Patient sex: M
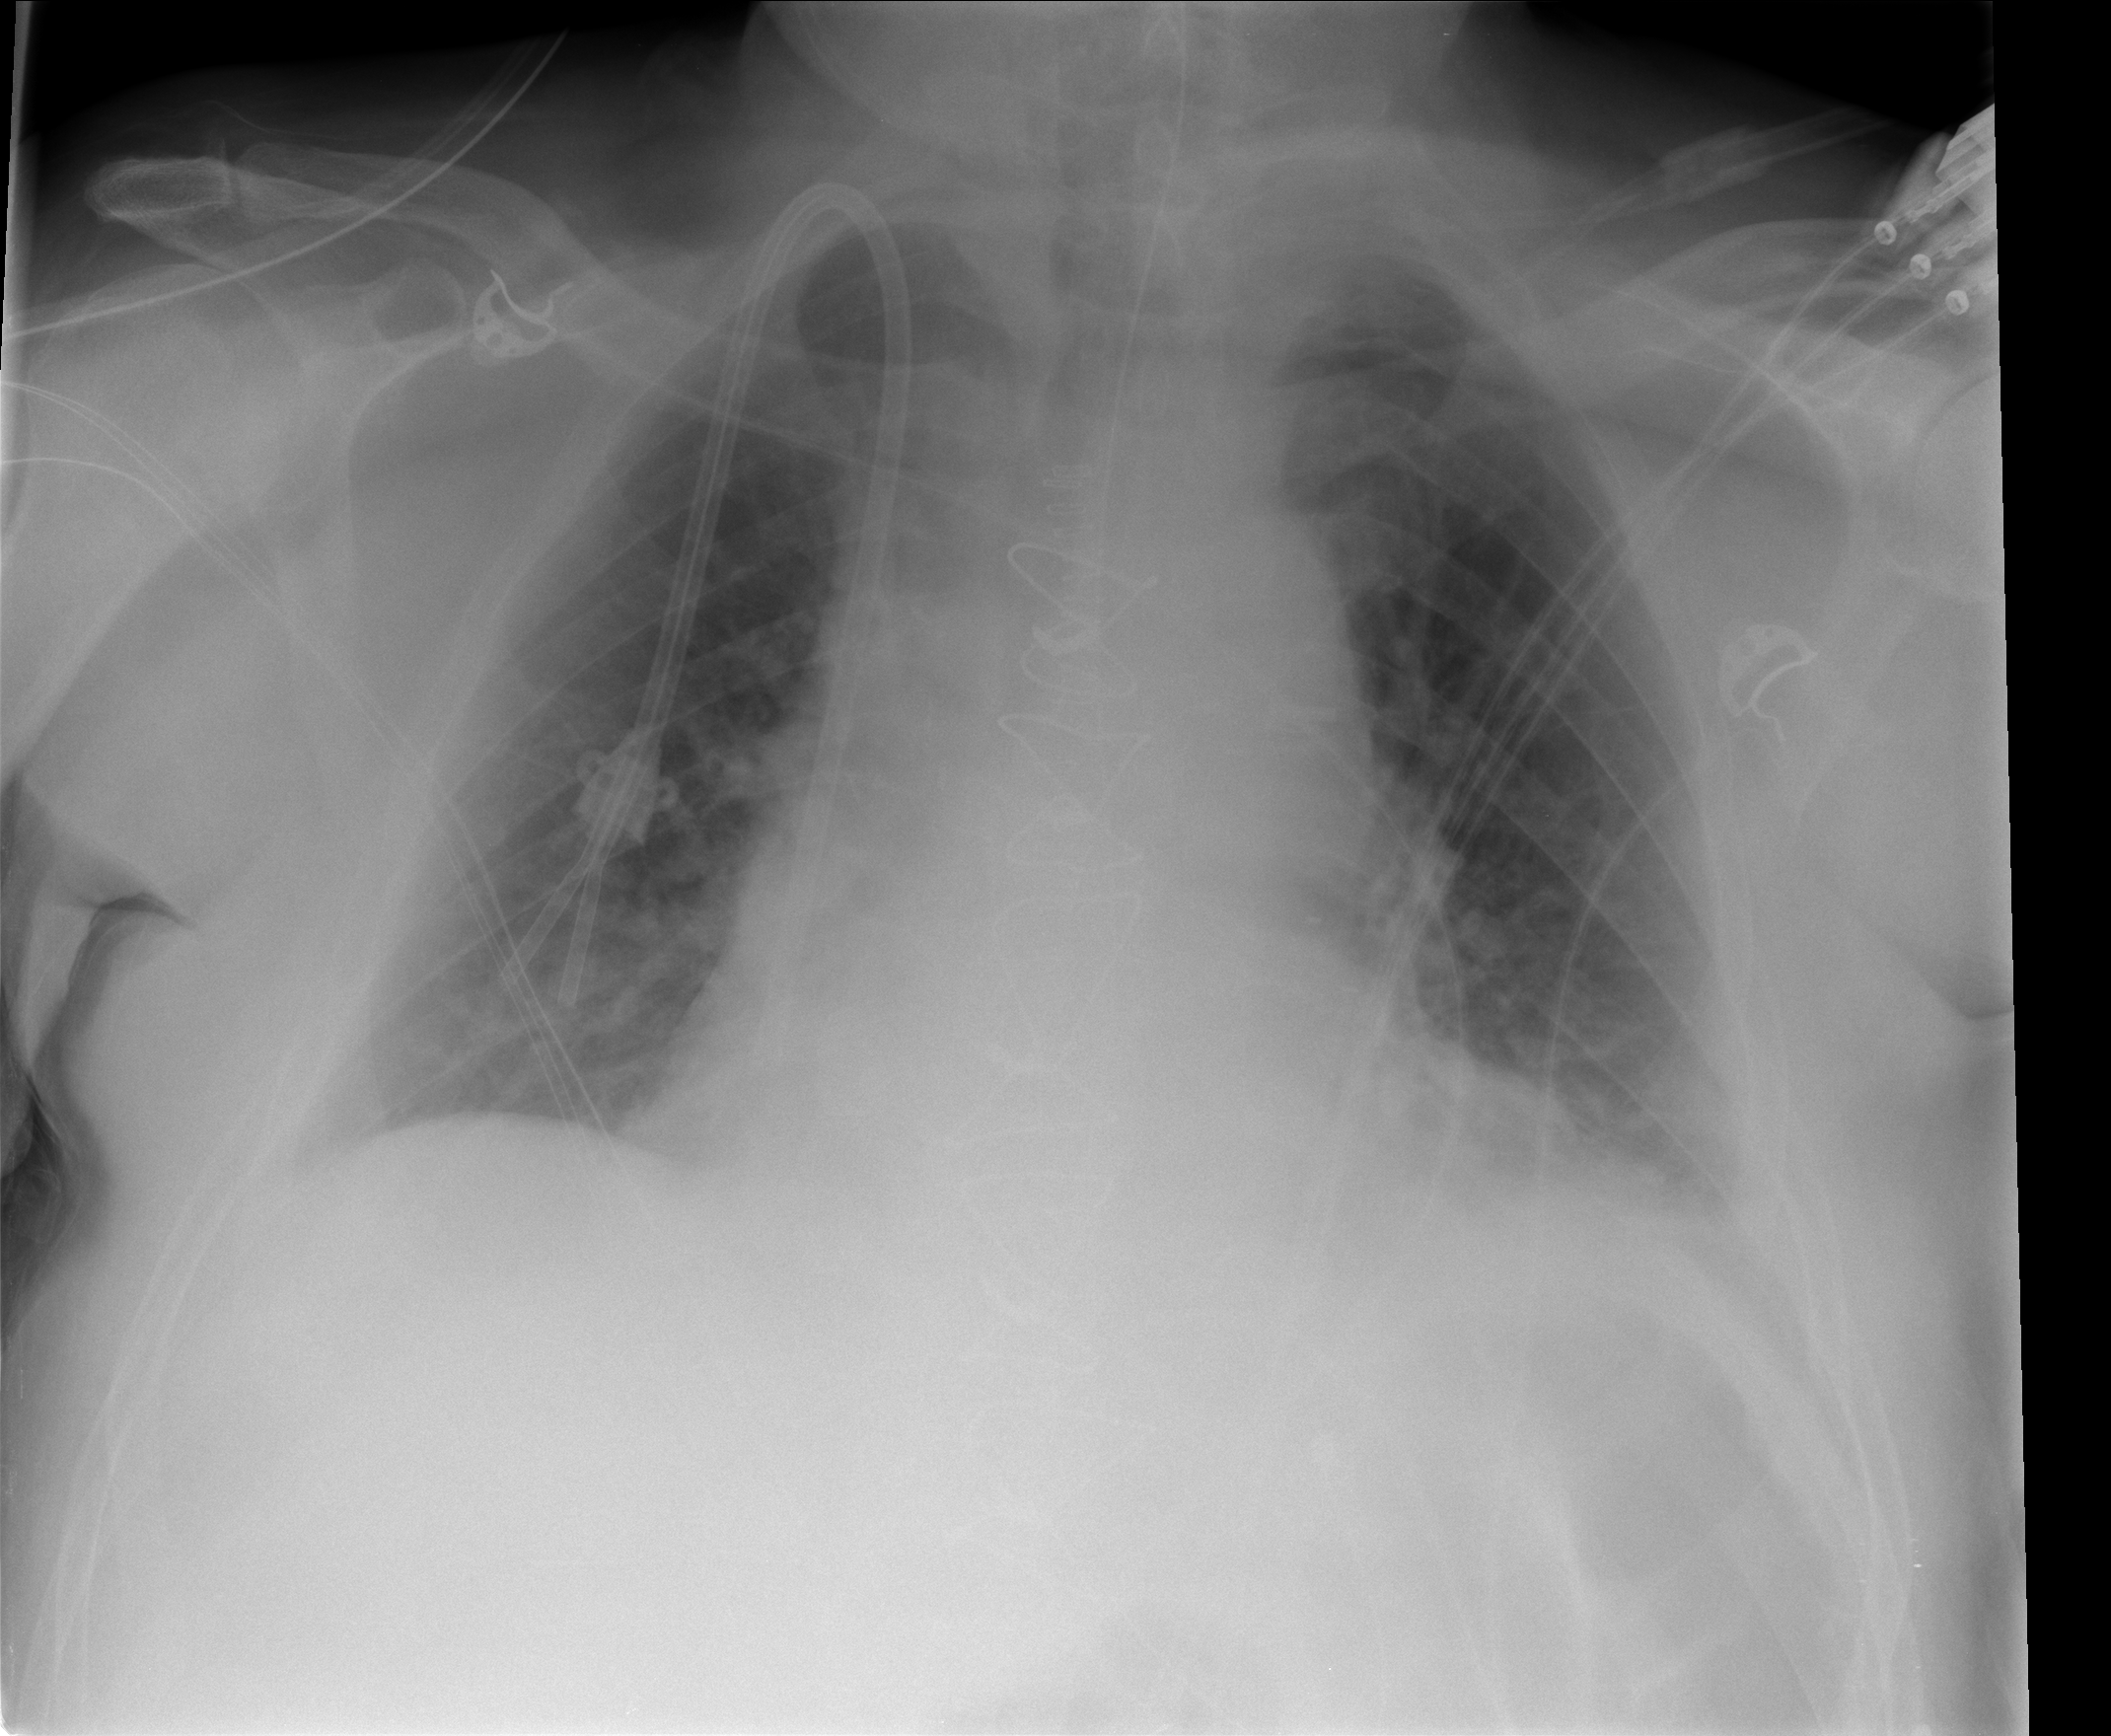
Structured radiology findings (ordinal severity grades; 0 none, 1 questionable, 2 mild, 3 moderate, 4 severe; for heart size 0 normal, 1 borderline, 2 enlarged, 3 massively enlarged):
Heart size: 2
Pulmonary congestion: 2
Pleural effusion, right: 0
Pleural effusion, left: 0
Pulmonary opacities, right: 0
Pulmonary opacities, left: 1
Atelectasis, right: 0
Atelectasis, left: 0